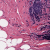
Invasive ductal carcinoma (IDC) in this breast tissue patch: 0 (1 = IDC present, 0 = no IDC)